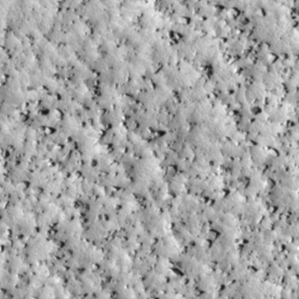
Label: non_frost